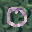
Label: 0